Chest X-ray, PA view. Patient: 35 years old, sex F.
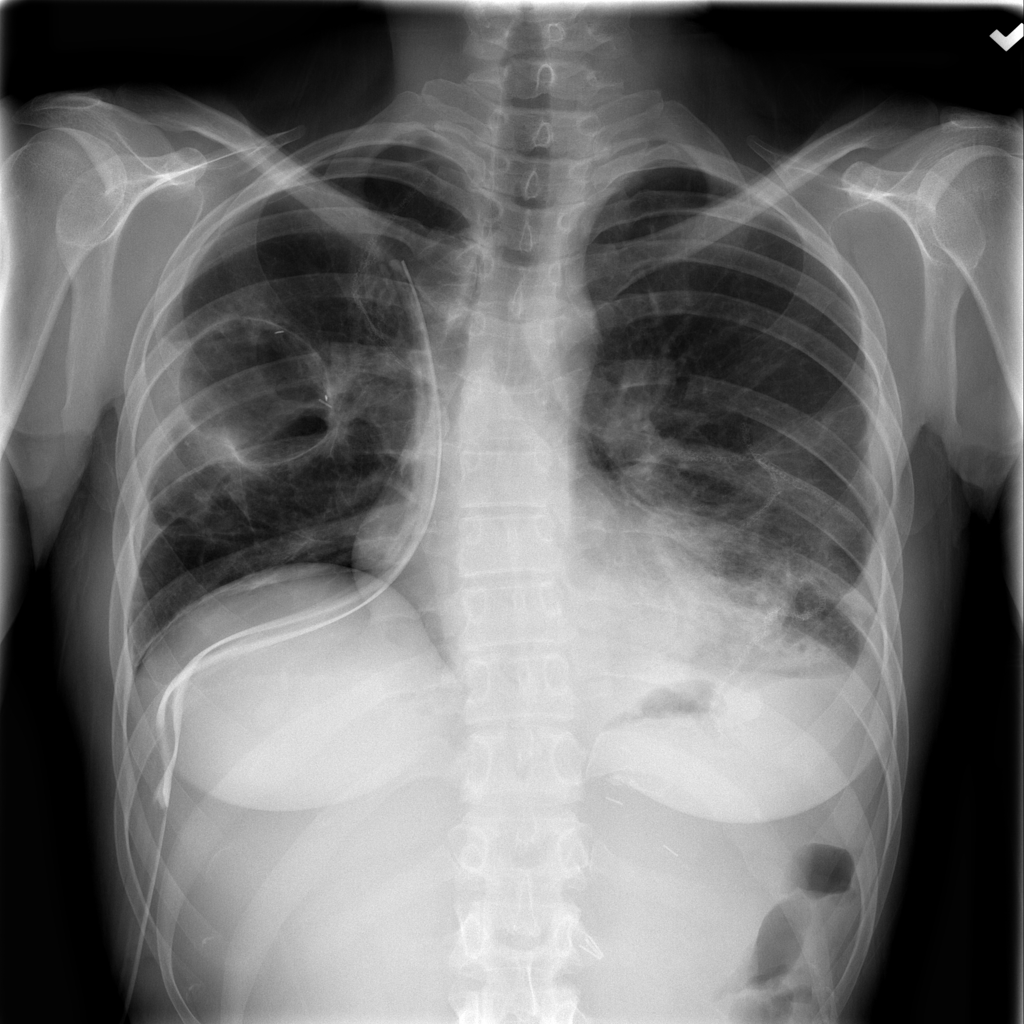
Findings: No Finding